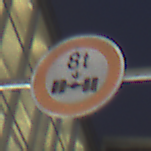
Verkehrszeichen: TatsaechlicheAchslast
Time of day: Night
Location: Outdoor (Urban)
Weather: PartlyCloudy
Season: NotSpecified
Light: Artificial